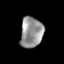
Tissue: prostate
Cell type: T cells
Senescence score: 0.3436
Nuclear area (px): 676
Mean DAPI intensity: 146.743